Interaction volume radius: 5 \u00c5
Interaction volume height: 15 \u00c5
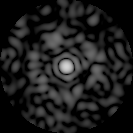
Disorder parameter: 0.8172